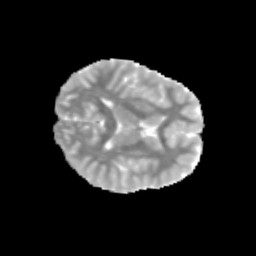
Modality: MD
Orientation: axial
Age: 11
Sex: male
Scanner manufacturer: siemens
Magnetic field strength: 3 T
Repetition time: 3.8 s
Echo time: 0.07 s